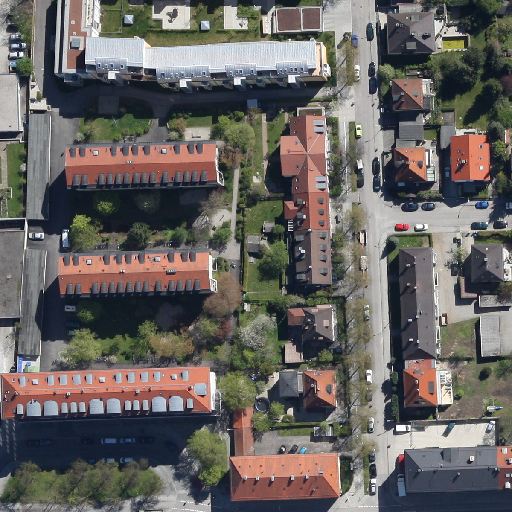
Referring expression: car in the parking area